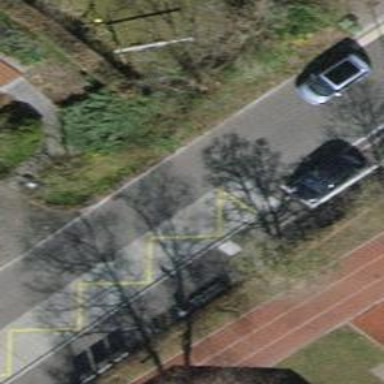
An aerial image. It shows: Bus stop equipped with public transport stop position.